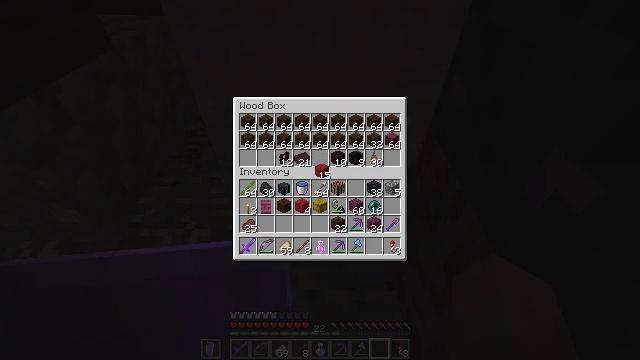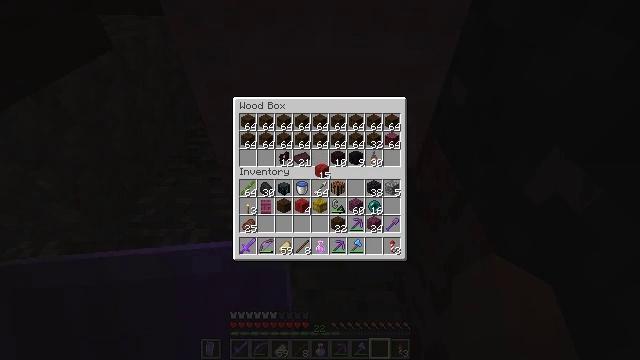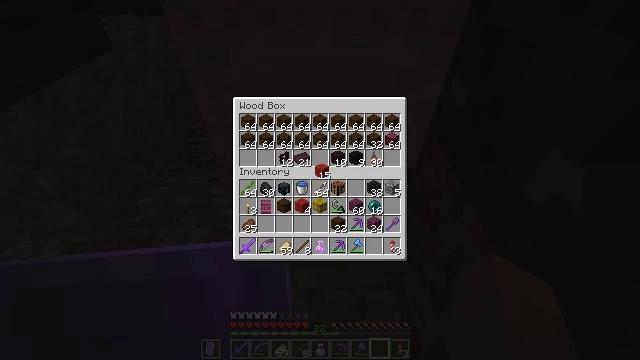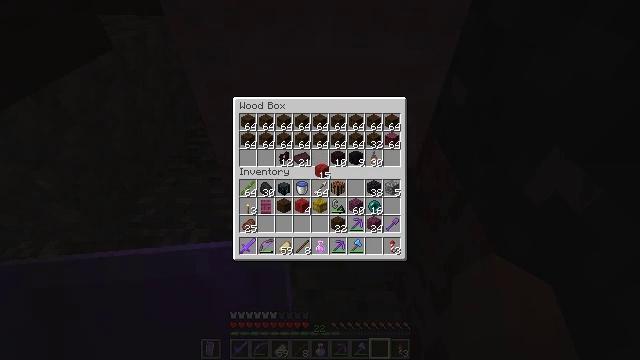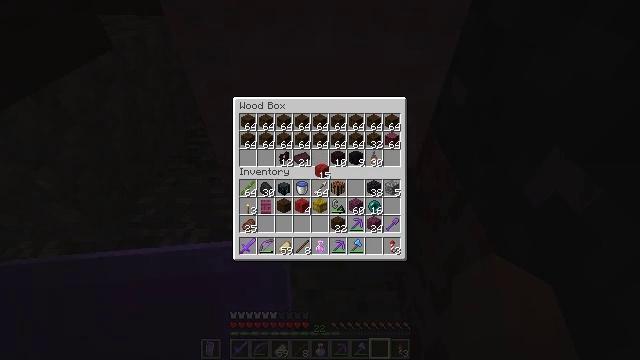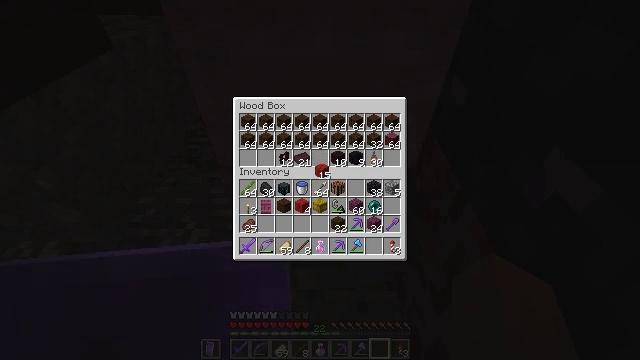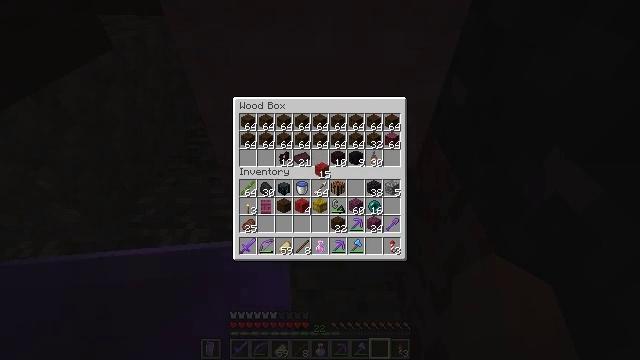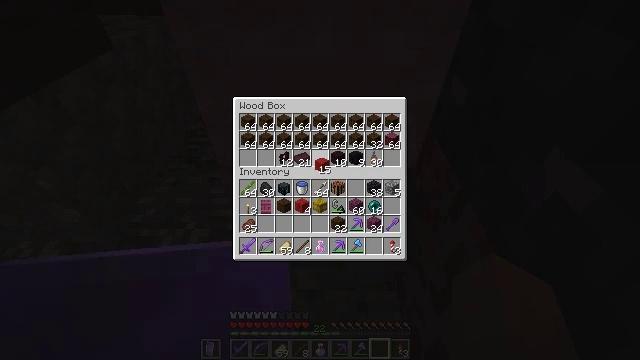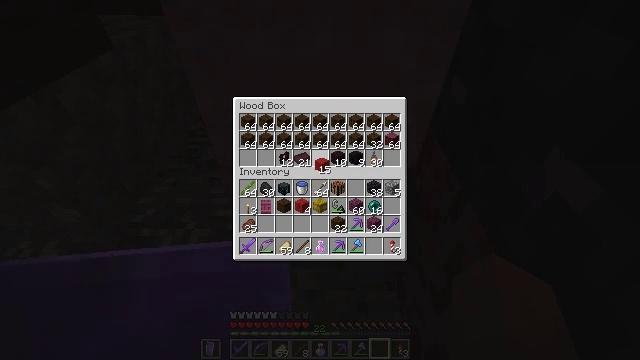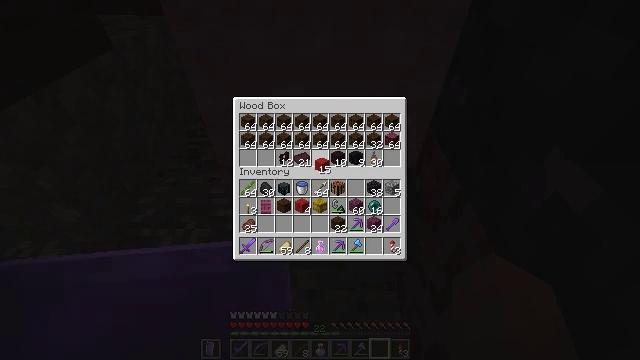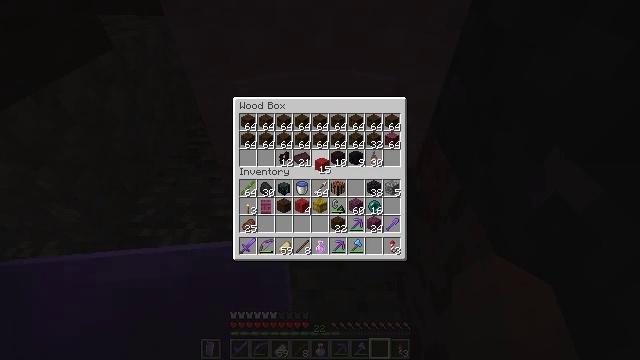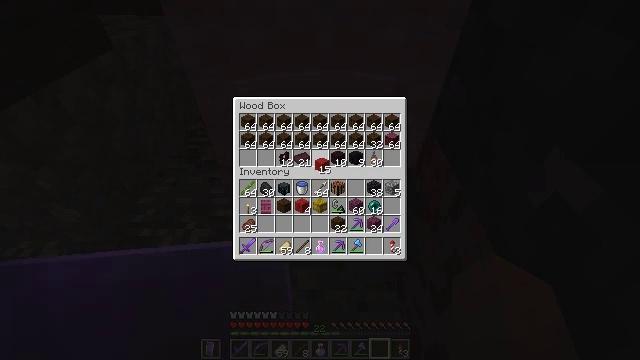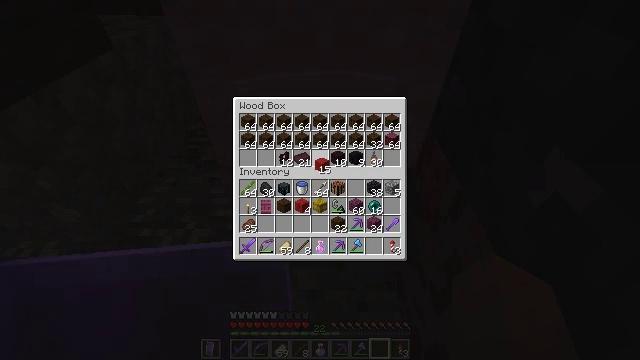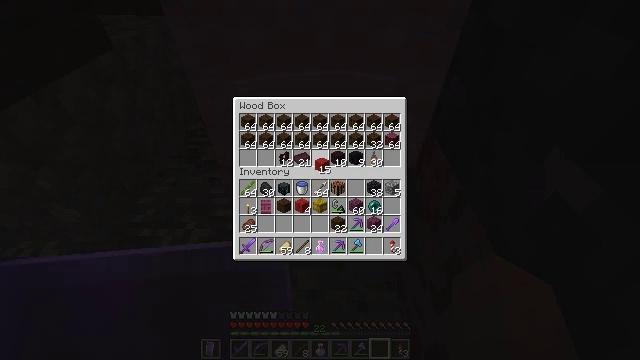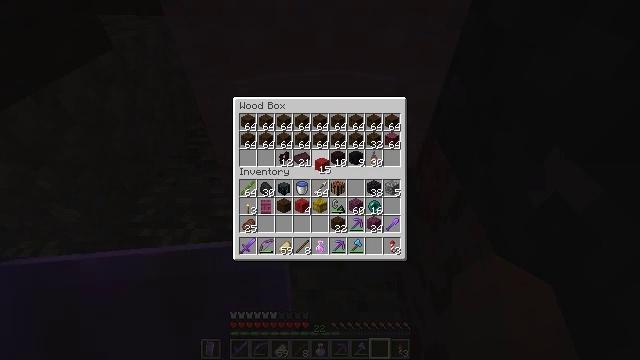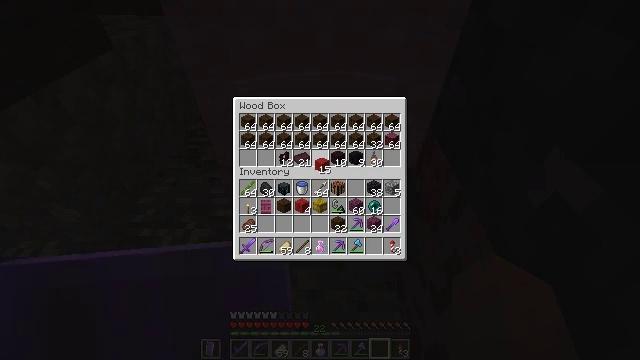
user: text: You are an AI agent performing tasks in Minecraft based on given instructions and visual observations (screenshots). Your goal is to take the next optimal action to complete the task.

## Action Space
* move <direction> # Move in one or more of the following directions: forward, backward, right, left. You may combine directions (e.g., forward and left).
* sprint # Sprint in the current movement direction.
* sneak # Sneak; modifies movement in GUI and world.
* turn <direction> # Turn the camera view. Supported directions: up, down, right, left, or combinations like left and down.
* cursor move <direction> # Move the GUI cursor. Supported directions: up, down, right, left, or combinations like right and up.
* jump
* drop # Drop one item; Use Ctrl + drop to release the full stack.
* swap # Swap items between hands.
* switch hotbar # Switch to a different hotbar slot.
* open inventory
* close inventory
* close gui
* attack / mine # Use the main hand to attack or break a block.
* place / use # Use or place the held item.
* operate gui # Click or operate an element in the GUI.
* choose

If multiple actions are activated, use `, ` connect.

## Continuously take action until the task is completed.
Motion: motion action
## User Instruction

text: craft item red carpet
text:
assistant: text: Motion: no_op
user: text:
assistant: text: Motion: no_op
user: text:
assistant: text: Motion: no_op
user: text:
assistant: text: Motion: no_op
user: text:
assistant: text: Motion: no_op
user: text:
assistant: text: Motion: no_op
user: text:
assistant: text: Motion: no_op
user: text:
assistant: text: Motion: no_op
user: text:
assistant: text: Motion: no_op
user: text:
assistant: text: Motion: no_op
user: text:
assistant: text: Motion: no_op
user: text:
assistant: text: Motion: no_op
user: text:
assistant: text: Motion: no_op
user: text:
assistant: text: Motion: no_op
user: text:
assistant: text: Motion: no_op
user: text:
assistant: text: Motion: no_op
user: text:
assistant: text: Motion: no_op
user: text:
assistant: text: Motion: no_op
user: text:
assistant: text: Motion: no_op
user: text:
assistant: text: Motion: no_op
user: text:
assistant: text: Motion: attack / mine
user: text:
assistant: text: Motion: attack / mine
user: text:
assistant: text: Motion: no_op
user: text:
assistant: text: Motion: no_op
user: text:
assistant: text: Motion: no_op
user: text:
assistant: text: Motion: no_op
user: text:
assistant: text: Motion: no_op
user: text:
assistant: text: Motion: no_op
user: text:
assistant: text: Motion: no_op
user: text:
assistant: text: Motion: no_op